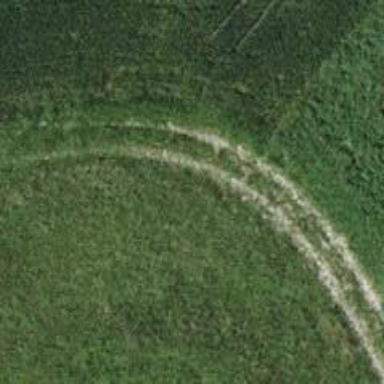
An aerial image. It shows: Track with grade 3 surface.